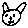
Label: cat